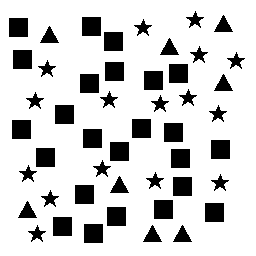
Squares: 24
Triangles: 8
Stars: 16
Total shapes: 48